Aerial crown-view tile of a tropical tree (Barro Colorado Island, Panama), acquired 20241014:
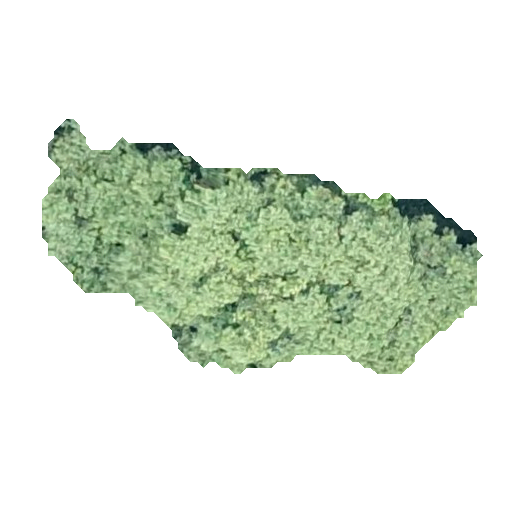
Species: Luehea seemannii
GBIF accepted scientific name: Luehea seemannii
Crown area: 108.428 m²